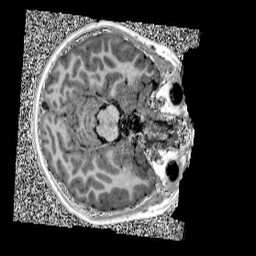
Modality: UNIT1
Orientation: axial
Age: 10
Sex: male
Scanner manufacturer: siemens
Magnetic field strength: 3 T
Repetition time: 4 s
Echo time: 0.00299 s